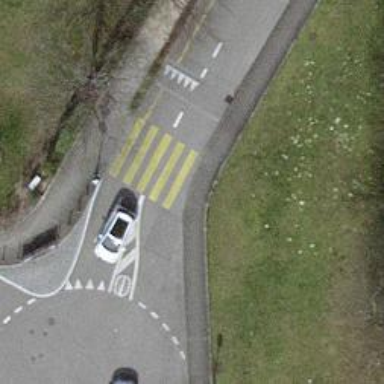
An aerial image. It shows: Uncontrolled zebra crossing on the road.